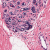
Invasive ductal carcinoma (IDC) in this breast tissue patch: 0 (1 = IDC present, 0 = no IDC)